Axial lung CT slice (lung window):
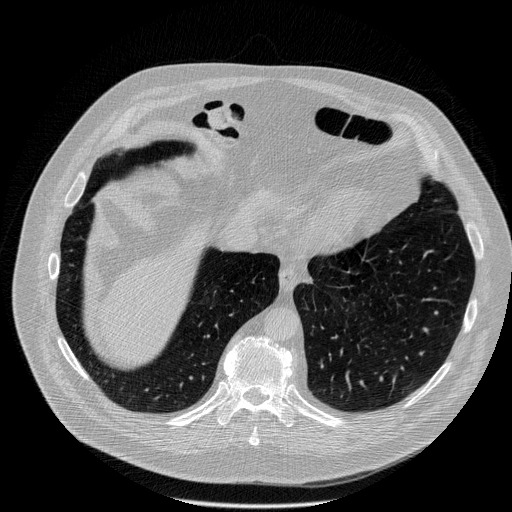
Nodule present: no